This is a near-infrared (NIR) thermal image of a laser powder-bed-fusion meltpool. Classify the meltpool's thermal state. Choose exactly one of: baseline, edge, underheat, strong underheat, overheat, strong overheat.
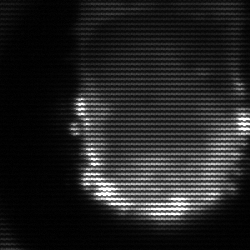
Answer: baseline